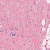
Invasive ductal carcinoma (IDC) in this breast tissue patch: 0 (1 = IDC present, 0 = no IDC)